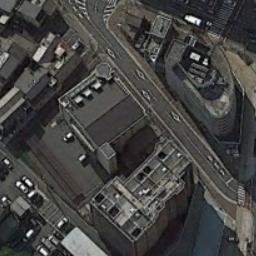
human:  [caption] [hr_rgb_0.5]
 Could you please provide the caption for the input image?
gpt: There is a triangular region in the picture .

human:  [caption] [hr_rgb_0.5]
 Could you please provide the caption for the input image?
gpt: The commercial area is near the road .

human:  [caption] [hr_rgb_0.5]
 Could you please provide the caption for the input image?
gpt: In a business district there are many tall buildings of different shapes and several roads with many cars .

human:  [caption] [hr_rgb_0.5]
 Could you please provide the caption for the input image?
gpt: A commercial area has some buildings while a road goes through the commercial area .

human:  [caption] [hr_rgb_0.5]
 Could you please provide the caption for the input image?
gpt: There are some black buildings by the roadside on a commercial area .